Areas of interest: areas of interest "GAC Toyota Hangzhou Yuantong North City Store"
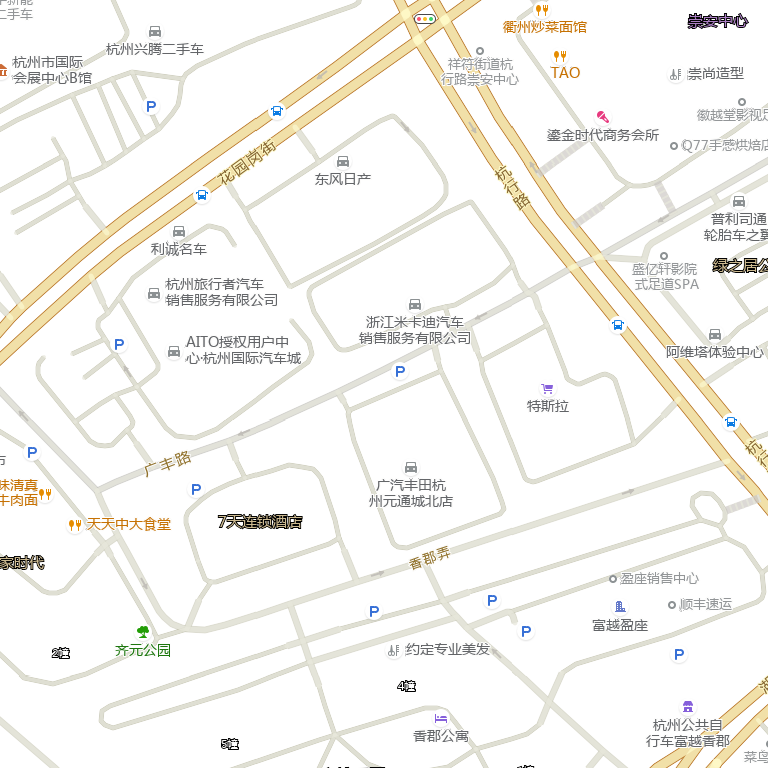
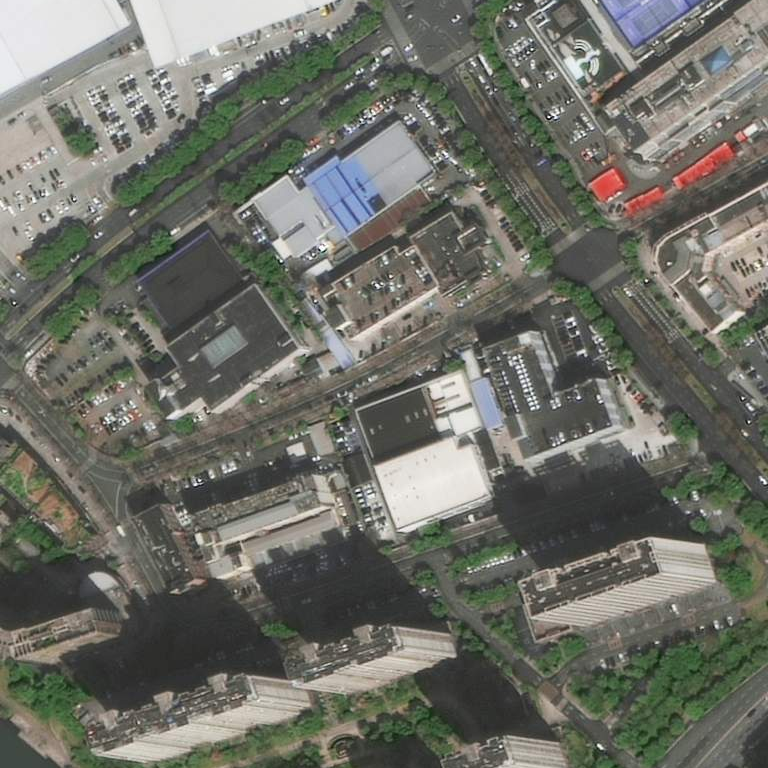